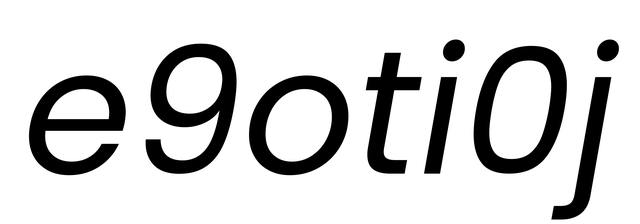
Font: Poppins-Italic